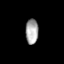
Tissue: skin
Cell type: Others
Senescence score: 0.679
Nuclear area (px): 317
Mean DAPI intensity: 165.703